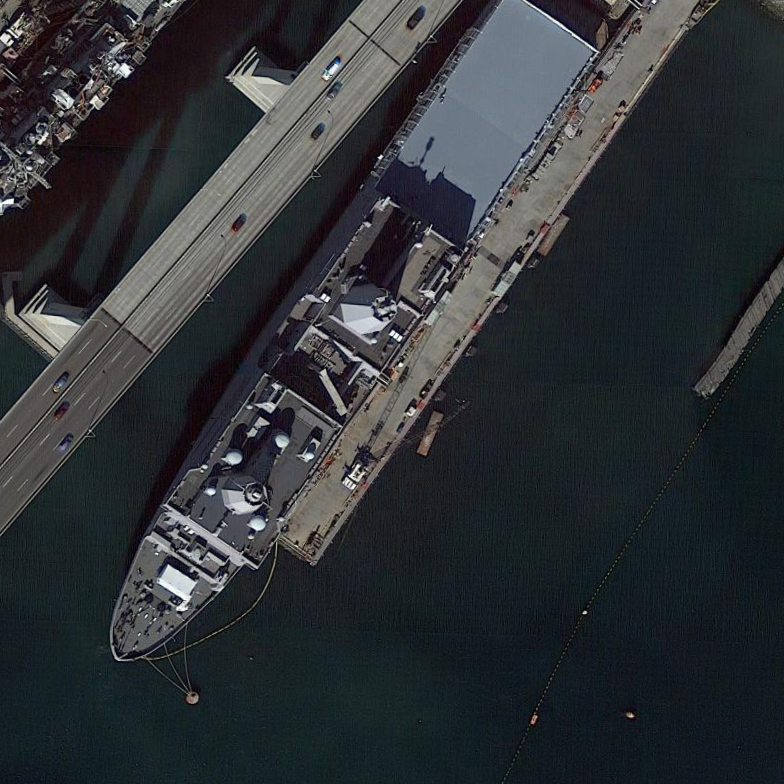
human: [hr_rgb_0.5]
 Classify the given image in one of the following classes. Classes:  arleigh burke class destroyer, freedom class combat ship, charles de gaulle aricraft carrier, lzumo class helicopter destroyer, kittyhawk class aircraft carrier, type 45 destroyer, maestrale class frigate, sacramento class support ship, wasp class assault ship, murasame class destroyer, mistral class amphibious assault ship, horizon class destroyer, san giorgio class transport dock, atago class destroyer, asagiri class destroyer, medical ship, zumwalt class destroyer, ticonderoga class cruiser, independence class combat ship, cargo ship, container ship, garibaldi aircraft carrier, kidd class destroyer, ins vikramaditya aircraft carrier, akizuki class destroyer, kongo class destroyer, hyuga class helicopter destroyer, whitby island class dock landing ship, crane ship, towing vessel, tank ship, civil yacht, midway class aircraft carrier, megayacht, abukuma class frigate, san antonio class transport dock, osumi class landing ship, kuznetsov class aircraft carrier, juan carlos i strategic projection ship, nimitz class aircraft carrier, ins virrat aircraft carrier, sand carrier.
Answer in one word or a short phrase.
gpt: San Antonio class transport dock